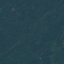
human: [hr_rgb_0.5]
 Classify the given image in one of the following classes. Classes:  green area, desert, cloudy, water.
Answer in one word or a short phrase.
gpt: green area